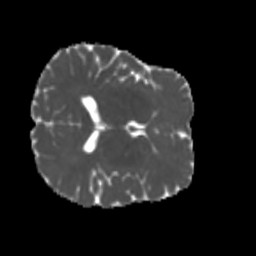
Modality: MD
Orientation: axial
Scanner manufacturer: siemens
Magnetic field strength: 3 T
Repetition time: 4 s
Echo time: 0.0594 s